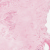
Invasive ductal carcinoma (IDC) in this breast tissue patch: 0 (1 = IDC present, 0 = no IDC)